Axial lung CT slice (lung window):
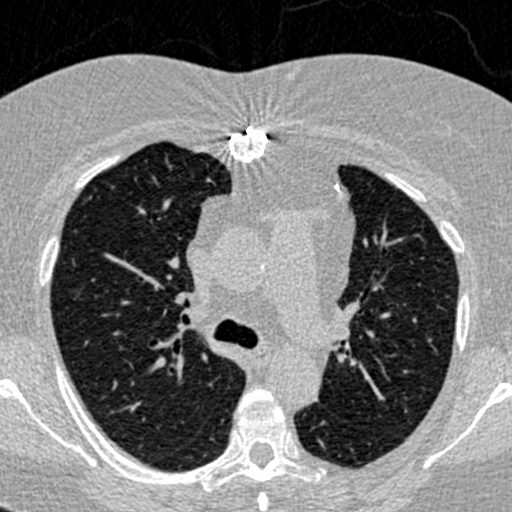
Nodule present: no